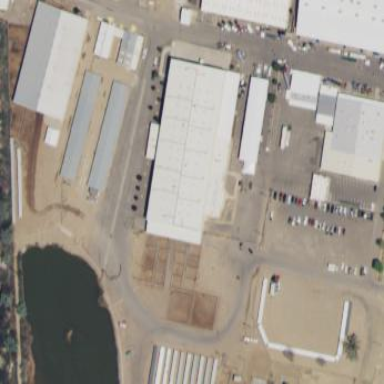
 specifically catering to rodeo activities."